Question: I have a simple android webview app and I want to add zoom in button only,
I added the zoom in button in the graphical layout:

but how can I make it work in the java file ?
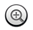
Answer: In your activity, add an on click listener to your button that zooms in the webview:
'''
findViewById(R.id.zoom_in_btn).setOnClickListener(
new View.OnClickListener() {
@Override
public void onClick(View v)
{
webviewer.zoomIn();
}
});
'''